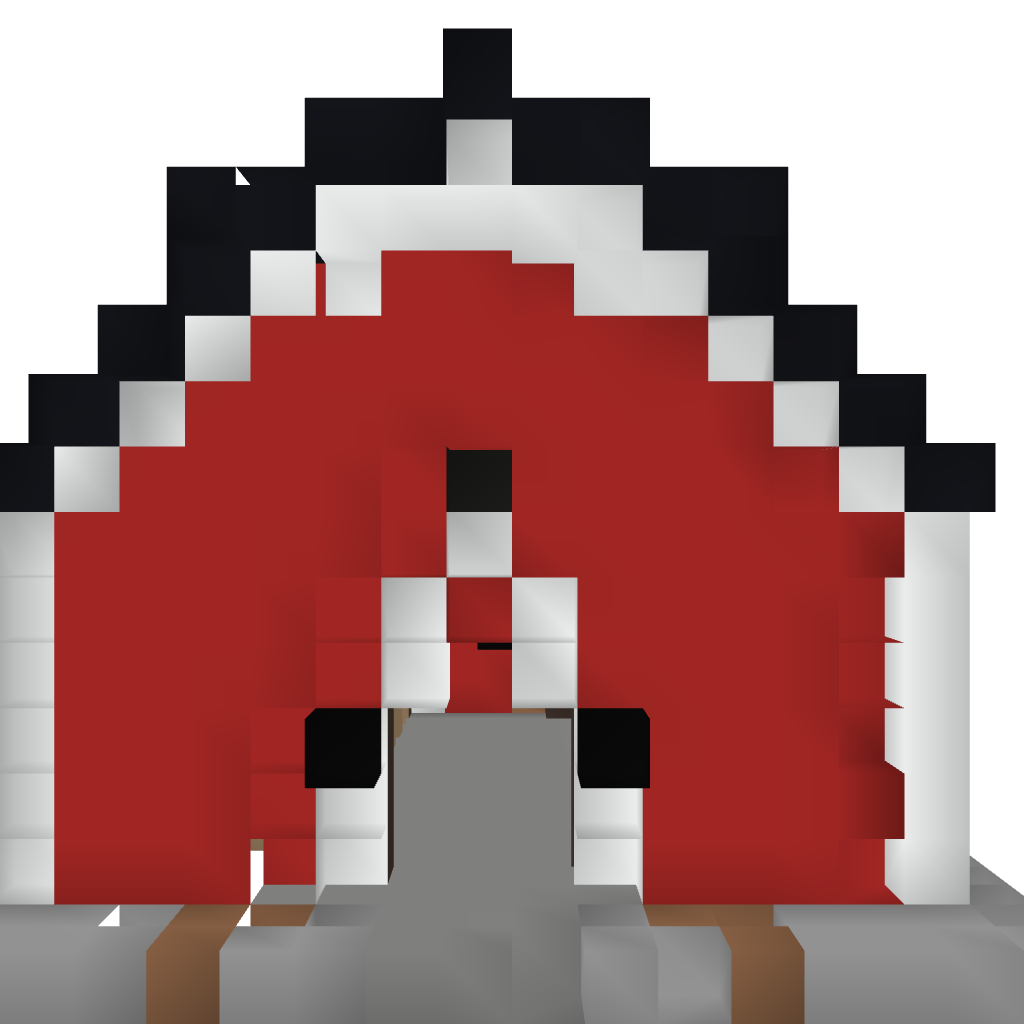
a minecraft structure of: Livestock Barn